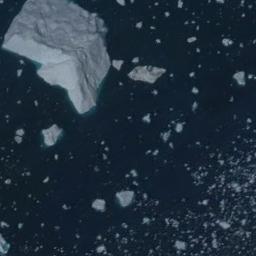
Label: sea_ice